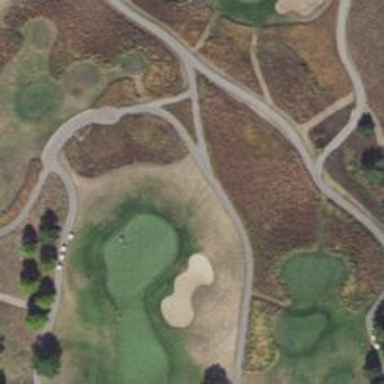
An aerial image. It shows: Path for golf carts.